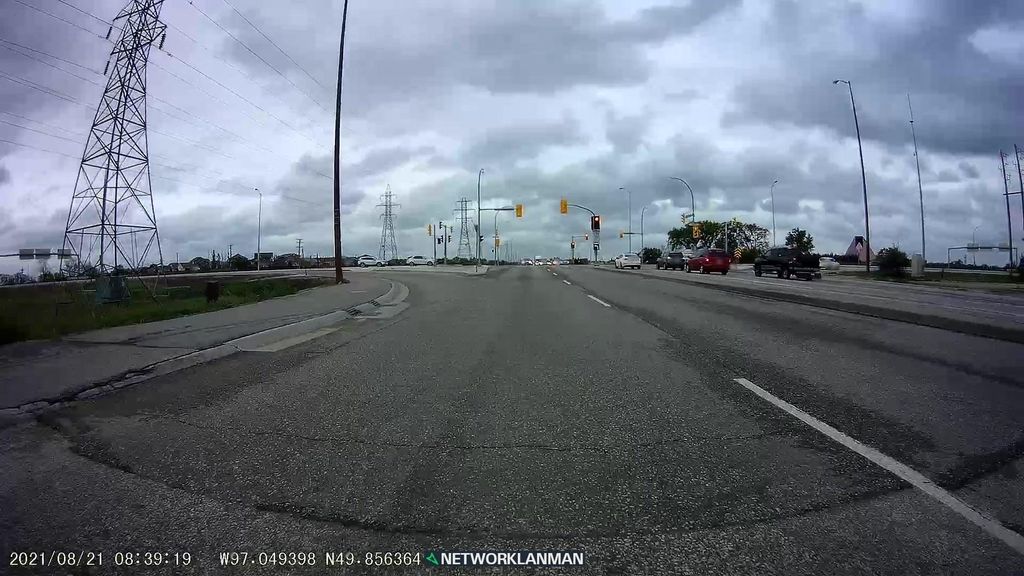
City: winnipeg